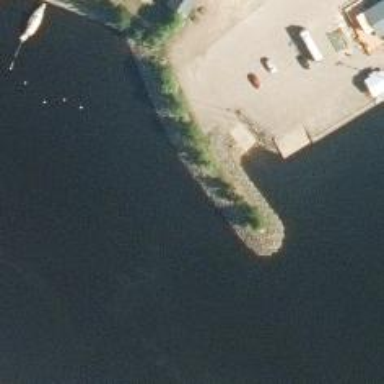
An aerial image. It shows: Slipway on leisure land.